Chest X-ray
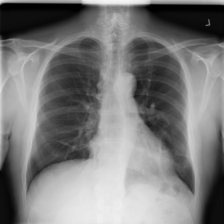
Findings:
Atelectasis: positive
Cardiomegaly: negative
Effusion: negative
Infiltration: negative
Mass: negative
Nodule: negative
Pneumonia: negative
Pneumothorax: negative
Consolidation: negative
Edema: negative
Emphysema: negative
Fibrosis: negative
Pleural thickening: negative
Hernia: negative